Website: home-depot
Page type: cart
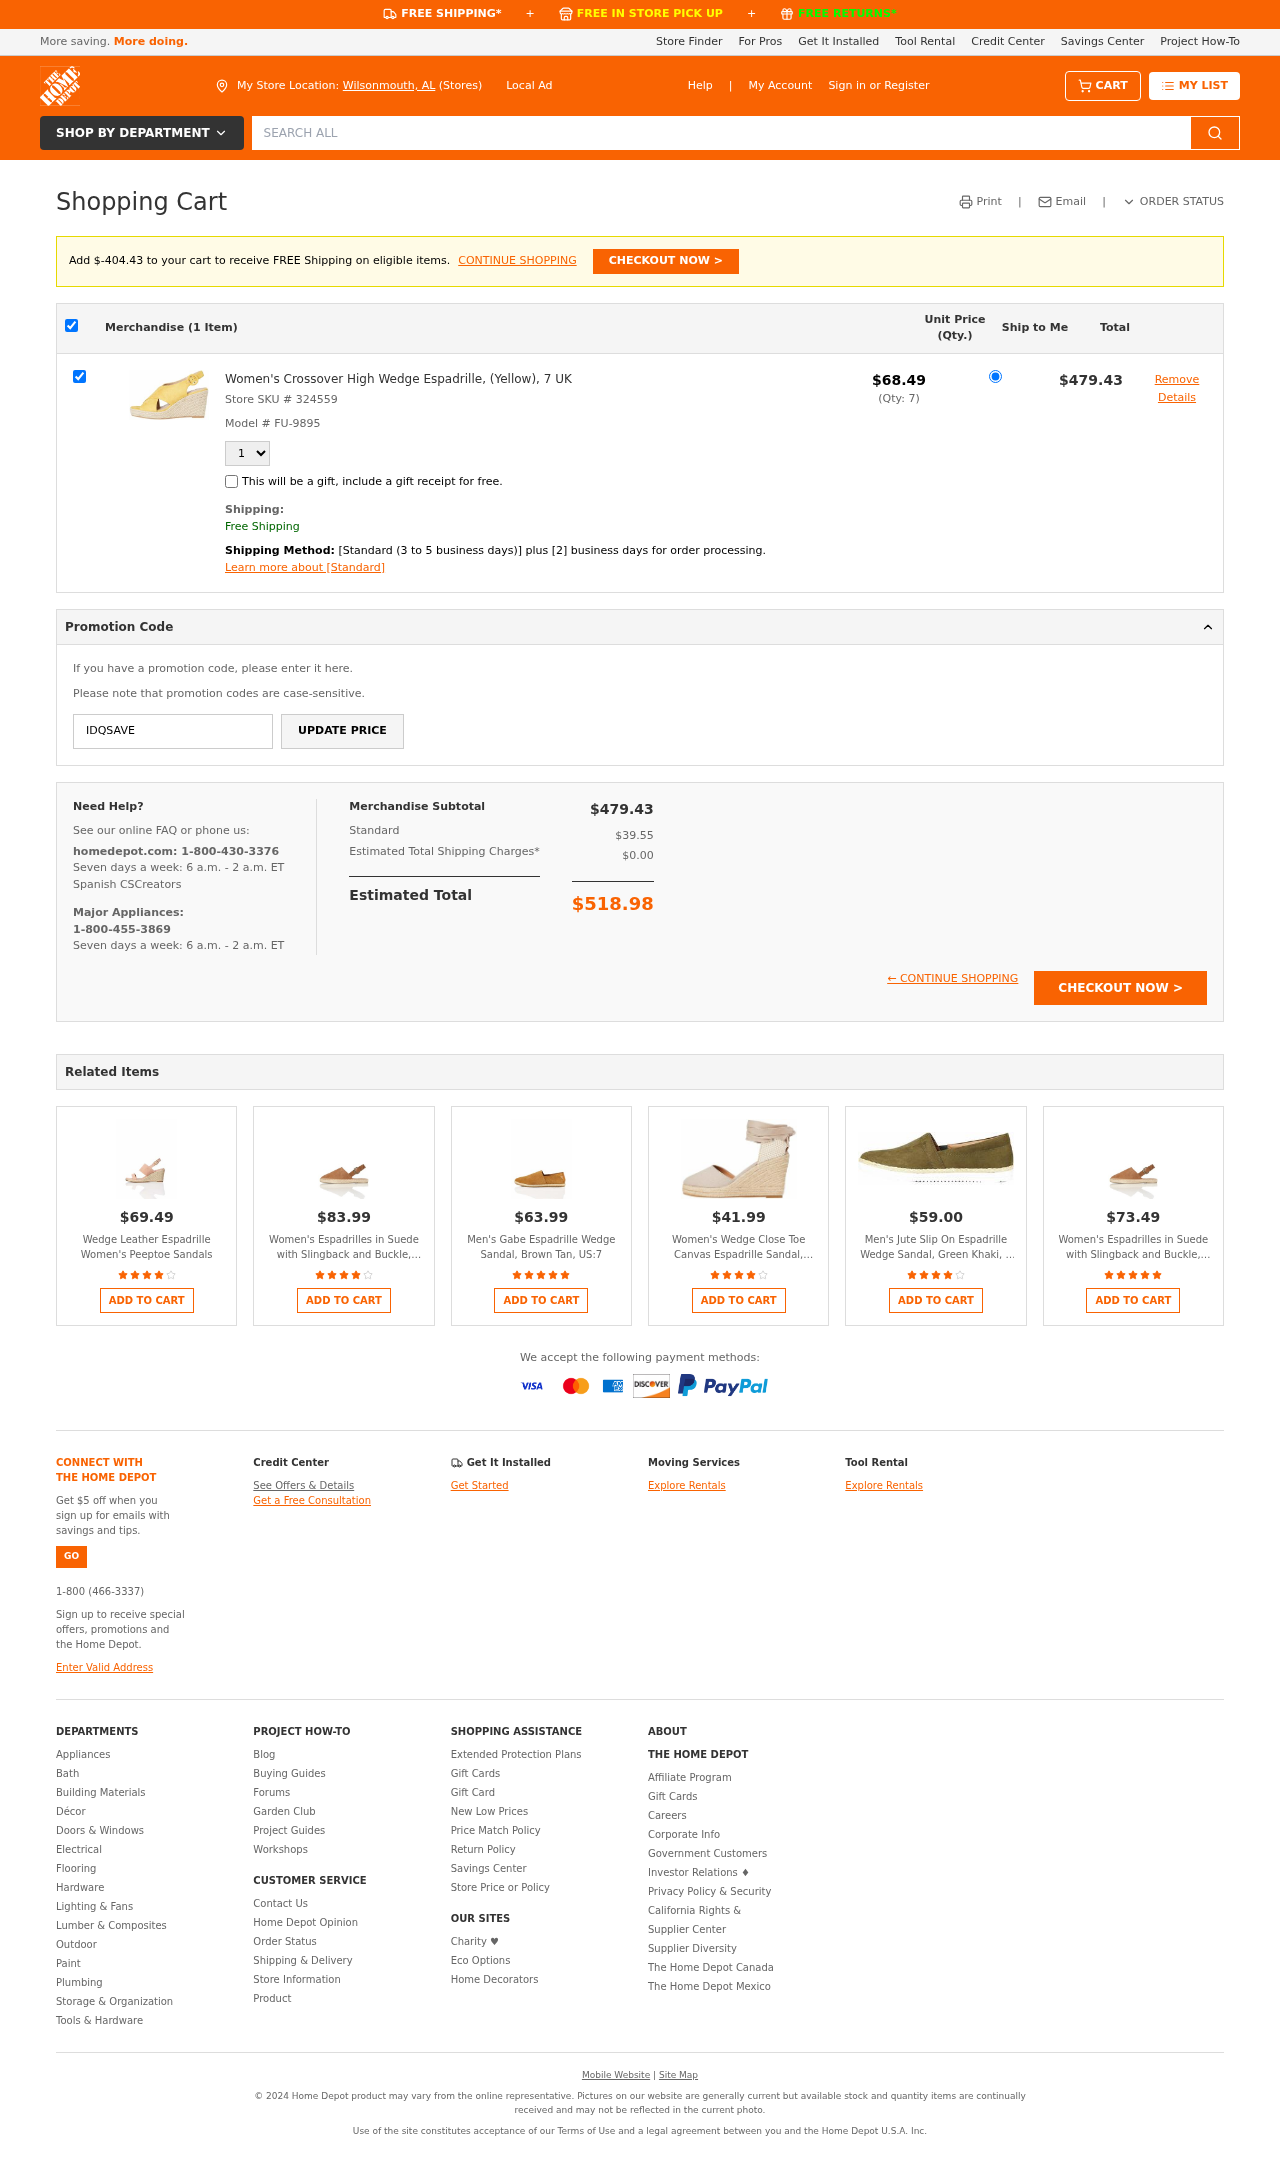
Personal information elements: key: PII_CITY_STATE
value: Wilsonmouth, AL
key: PII_PROMO_CODE
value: IDQSAVE
Product elements: key: PRODUCT1_NAME
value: Women's Crossover High Wedge Espadrille, (Yellow), 7 UK
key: PRODUCT1_PRICE
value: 68.49
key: PRODUCT1_QUANTITY
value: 7
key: PRODUCT1_QUANTITY
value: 1
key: PRODUCT2_NAME
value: Wedge Leather Espadrille Women's Peeptoe Sandals
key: PRODUCT2_PRICE
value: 69.49
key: PRODUCT2_RATING
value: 3.7
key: PRODUCT3_NAME
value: Women's Espadrilles in Suede with Slingback and Buckle, Brown (Tan), 6 UK
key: PRODUCT3_PRICE
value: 83.99
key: PRODUCT3_RATING
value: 4.4
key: PRODUCT4_NAME
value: Men's Gabe Espadrille Wedge Sandal, Brown Tan, US:7
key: PRODUCT4_PRICE
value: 63.99
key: PRODUCT4_RATING
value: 4.8
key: PRODUCT5_NAME
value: Women's Wedge Close Toe Canvas Espadrille Sandal, Beige, 6 us
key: PRODUCT5_PRICE
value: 41.99
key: PRODUCT5_RATING
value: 4
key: PRODUCT6_NAME
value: Men's Jute Slip On Espadrille Wedge Sandal, Green Khaki, 9 UK
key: PRODUCT6_PRICE
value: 59
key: PRODUCT6_RATING
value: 3.9
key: PRODUCT7_NAME
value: Women's Espadrilles in Suede with Slingback and Buckle, Brown (Tan), 5 UK
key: PRODUCT7_PRICE
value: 73.49
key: PRODUCT7_RATING
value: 4.6
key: PRODUCT1_SKU
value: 324559
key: PRODUCT1_MODEL
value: FU-9895
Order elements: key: AMOUNT_TO_FREE_SHIPPING
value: $-404.43
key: ORDER_NUM_ITEMS
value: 1
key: ORDER_SUBTOTAL
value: $479.43
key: ORDER_TAX
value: $39.55
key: ORDER_SHIPPING_COST
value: $0.00
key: ORDER_TOTAL
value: $518.98
Search elements: key: HEADER_SEARCH
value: SEARCH ALL